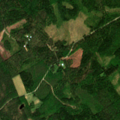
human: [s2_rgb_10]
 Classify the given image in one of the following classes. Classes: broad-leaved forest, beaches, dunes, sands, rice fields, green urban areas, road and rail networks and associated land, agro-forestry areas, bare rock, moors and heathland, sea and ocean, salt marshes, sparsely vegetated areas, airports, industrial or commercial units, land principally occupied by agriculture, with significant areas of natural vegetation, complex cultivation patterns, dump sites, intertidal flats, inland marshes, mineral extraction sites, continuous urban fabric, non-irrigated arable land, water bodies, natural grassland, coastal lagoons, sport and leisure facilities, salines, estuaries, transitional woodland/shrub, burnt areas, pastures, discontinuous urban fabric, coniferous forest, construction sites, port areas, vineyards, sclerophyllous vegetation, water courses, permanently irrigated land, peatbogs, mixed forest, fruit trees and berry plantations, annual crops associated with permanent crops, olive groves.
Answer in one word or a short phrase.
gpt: coniferous forest, mixed forest